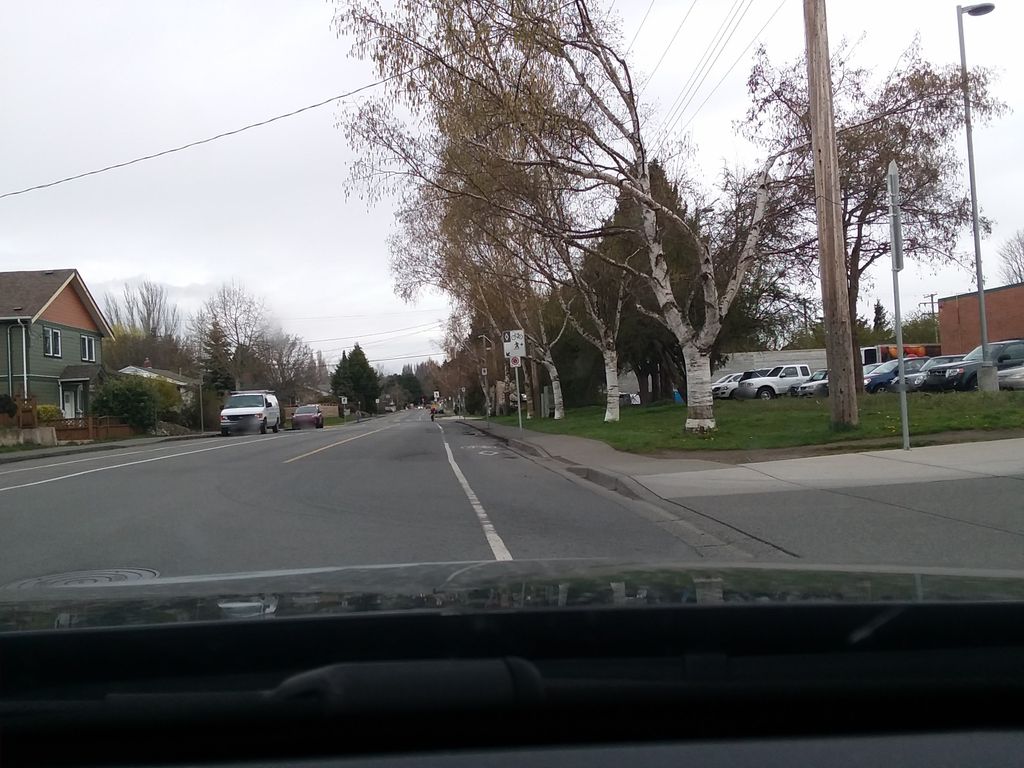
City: victoria